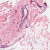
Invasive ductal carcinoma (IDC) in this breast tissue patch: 0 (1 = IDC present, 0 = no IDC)